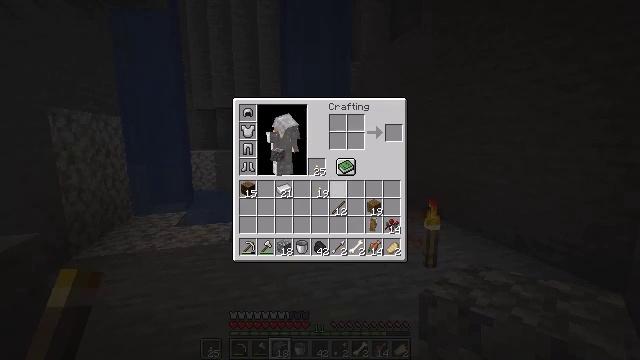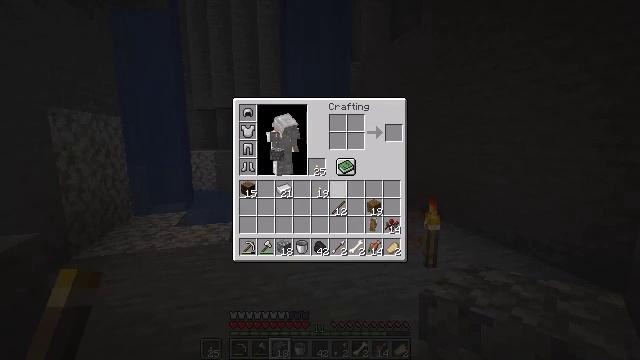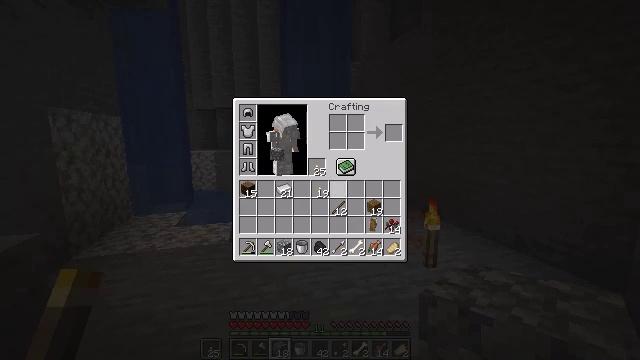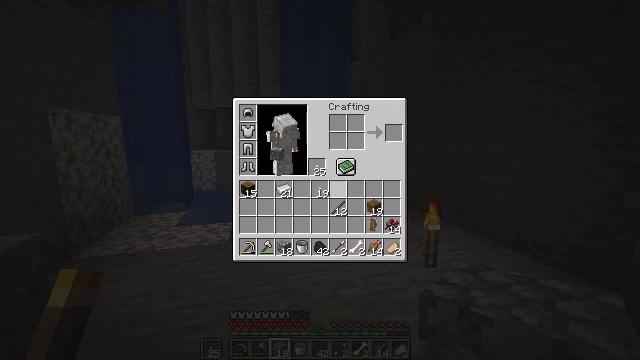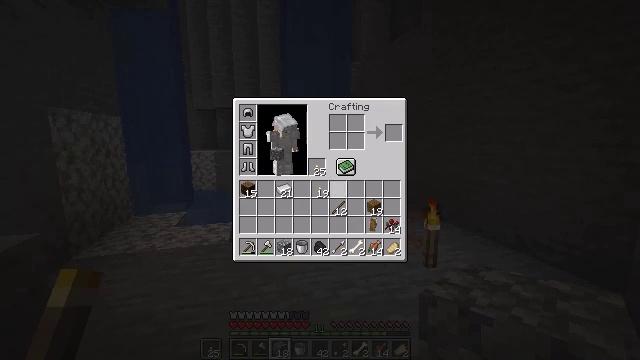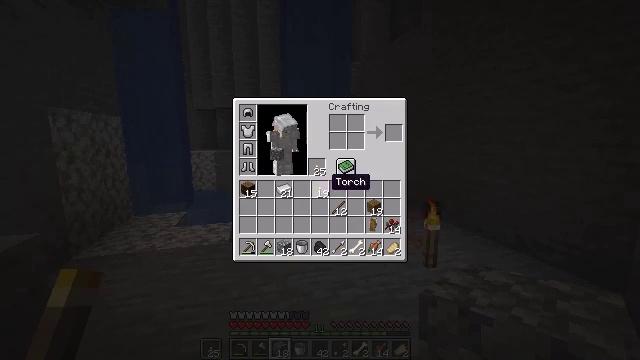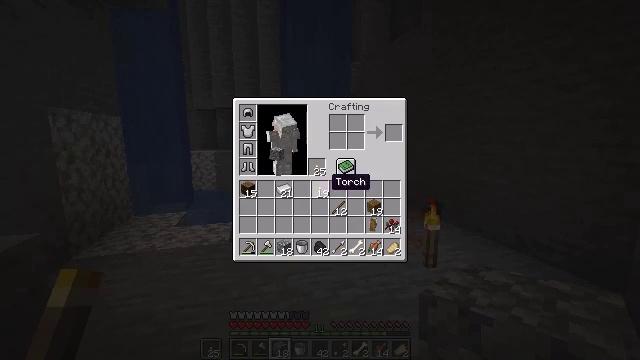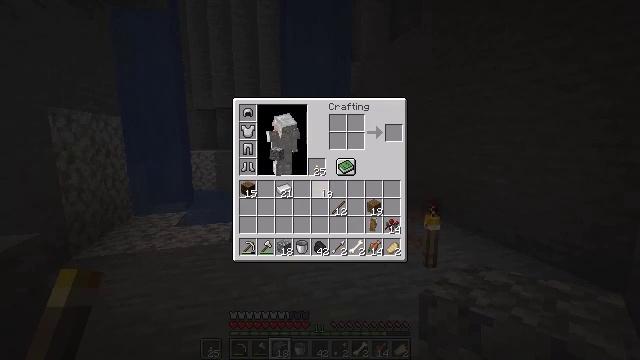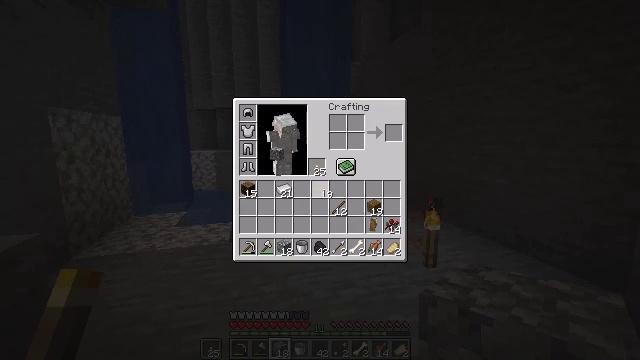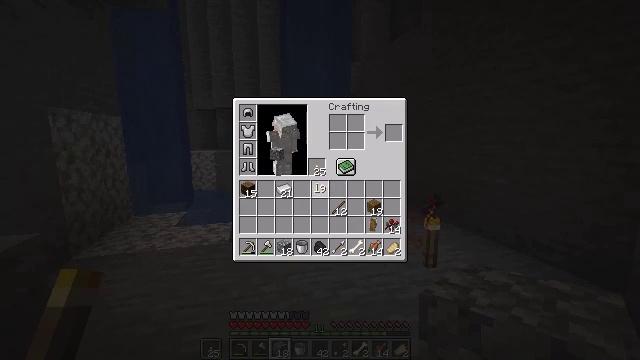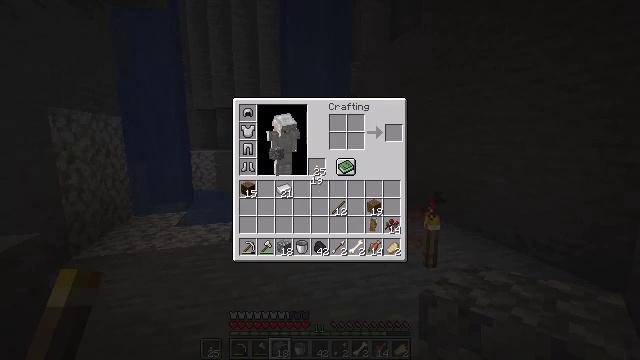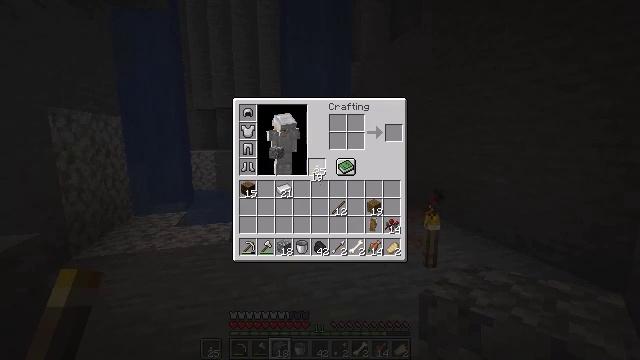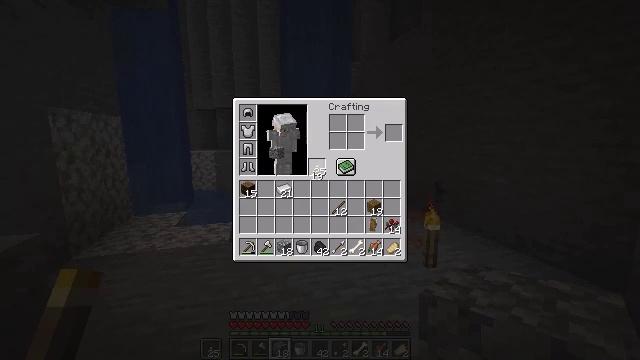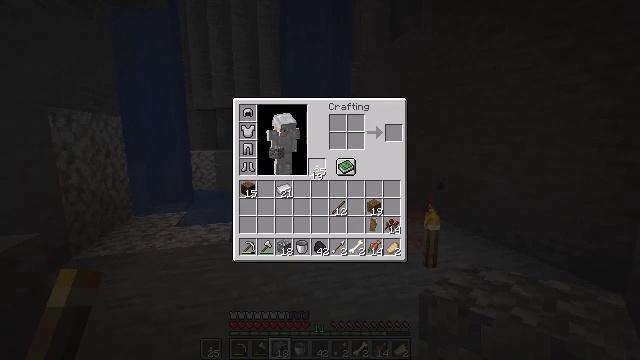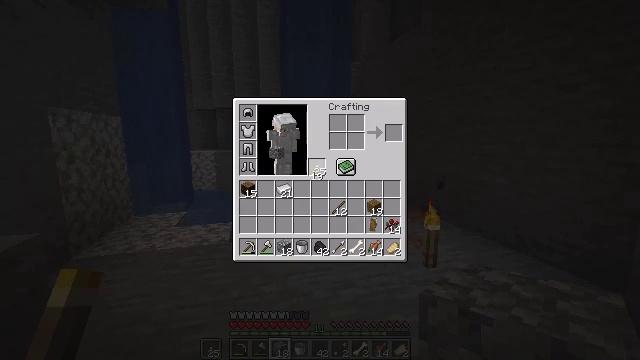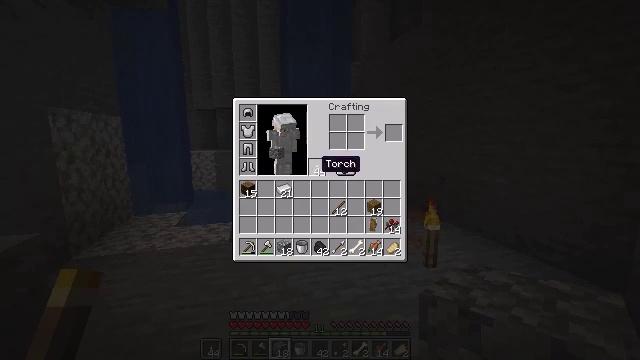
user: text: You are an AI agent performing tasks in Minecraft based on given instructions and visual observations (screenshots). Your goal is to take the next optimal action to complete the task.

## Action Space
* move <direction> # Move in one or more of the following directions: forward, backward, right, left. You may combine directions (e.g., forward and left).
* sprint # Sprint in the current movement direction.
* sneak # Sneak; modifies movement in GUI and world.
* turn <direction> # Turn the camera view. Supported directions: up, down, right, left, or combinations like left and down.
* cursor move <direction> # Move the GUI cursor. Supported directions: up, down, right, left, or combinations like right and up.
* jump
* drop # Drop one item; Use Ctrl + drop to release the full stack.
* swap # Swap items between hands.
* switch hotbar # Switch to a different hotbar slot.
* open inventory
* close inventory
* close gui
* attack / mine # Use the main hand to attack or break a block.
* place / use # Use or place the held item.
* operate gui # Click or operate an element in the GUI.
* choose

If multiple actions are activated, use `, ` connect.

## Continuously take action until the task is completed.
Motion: motion action
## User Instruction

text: Remove a bone from the inventory.
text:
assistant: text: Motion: no_op
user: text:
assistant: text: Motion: no_op
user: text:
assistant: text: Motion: no_op
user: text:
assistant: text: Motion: no_op
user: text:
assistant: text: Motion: cursor move left
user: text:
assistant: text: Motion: no_op
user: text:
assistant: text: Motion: operate gui
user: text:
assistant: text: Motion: operate gui
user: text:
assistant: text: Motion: cursor move left
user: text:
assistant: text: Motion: cursor move up
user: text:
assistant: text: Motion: no_op
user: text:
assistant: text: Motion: no_op
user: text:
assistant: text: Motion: operate gui
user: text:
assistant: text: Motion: operate gui
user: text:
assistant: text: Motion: no_op
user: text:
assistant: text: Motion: no_op
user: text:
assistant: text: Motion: no_op
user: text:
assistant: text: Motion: no_op
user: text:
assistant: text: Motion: no_op
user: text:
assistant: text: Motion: cursor move right
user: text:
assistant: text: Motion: cursor move right and down
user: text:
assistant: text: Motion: cursor move right and down
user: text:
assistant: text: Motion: cursor move right and down
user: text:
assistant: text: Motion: no_op
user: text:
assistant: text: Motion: no_op
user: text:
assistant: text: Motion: no_op
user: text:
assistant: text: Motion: no_op
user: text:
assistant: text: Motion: operate gui
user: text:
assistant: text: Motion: operate gui
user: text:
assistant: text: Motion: cursor move left and up